Question: I display the image thumbnail on datalist as:

'''
<asp:DataList ID="dtlistImages" runat="server" RepeatColumns="5" RepeatDirection="Horizontal"
BorderColor="#336699" BorderStyle="Solid" BorderWidth="2px">
<ItemTemplate>
<%--<img id="imgImageHtml" height="83px" width="150px" src="<%Eval("img_tb") %>" alt="Image not displyed" runat="server" />--%>
<a href="" target="_blank">
<asp:Image ID="imgnewspaper" style="float:right; margin:5px; margin-left:10px; border:2px solid #BAB9BE;" Width="90px" Height="95px" runat="server" OnClick="MyPicture_Click" AlternateText='<%# Eval("newspaperName") %>' ImageUrl='<%# Eval("img_tb") %>' Autopostback="true" />
</a>
</br>
<asp:Label ID="lblID" runat="server" Text='<%# Eval("pageNumber") %>' Font-Bold="true"
Font-Size="10pt" ForeColor="#336699" Width="100%"/>
</ItemTemplate>
<ItemStyle HorizontalAlign="Center" VerticalAlign="Top" />
</asp:DataList>
'''
Now I want to show the thumbnail big image on new tab.
How can I do???
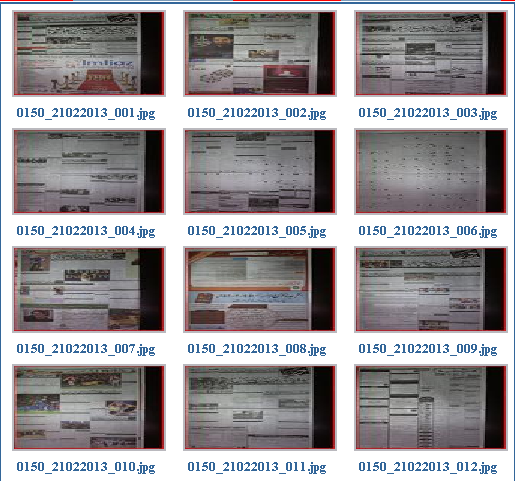
Answer: I don't know what you try to do, what are you using, what did you mean by (new web browser tab?)
May be just:
'''
<a href="yourImg.jpg" target="_blank">
<img src='yourImgSmall.jpg' alt='some thumbnail' />
</a>
'''
?
In RAZOR you can do for example:
'''
foreach (var i in Directory.GetFiles(galleryPath).Select(Path.GetFileName)){
<a href="/Content/images/@i" target="_blank">
<img src='/Content/images/thumbnail/@i' alt='some thumbnail' />
</a>
}
'''
of course assuming that thumbnail has the same name as full image.